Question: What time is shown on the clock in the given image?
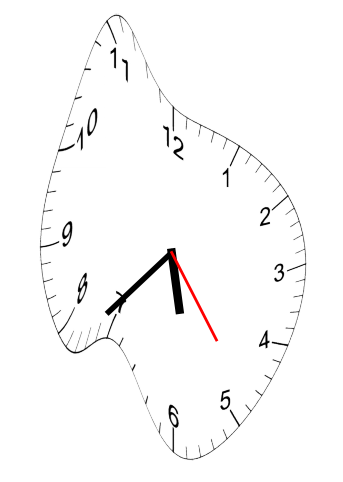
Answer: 05:37:24